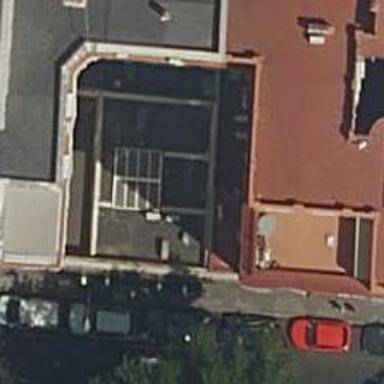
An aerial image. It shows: Café.